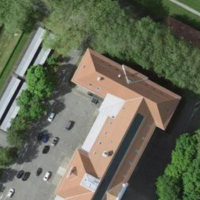
EUNIS habitat code: 54
Species observed at this site:
Primula veris